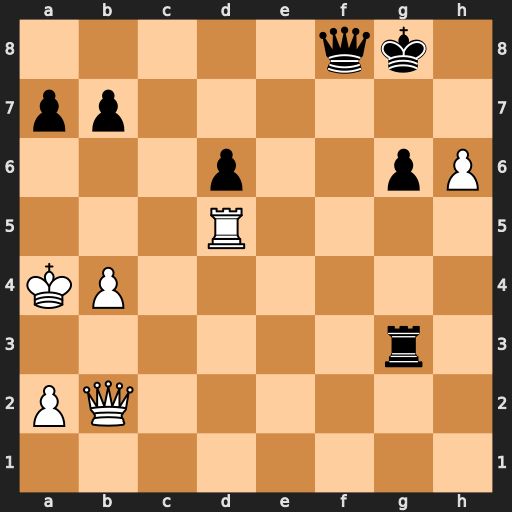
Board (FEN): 5qk1/pp6/3p2pP/3R4/KP6/6r1/PQ6/8
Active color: w
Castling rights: -
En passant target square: -
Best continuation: h7+ Kxh7 Qh2+ Kg7 Qxg3